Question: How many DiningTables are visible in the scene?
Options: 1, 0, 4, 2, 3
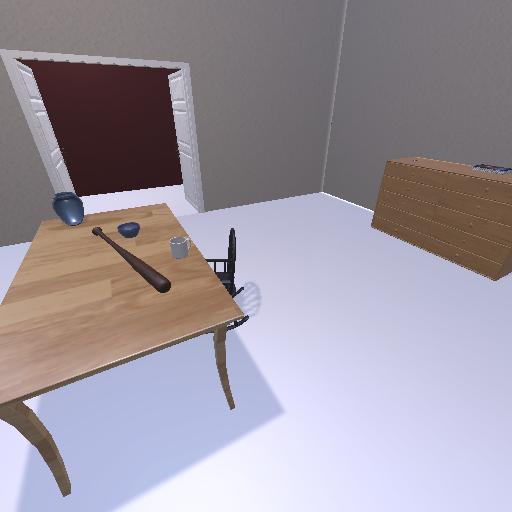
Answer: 1